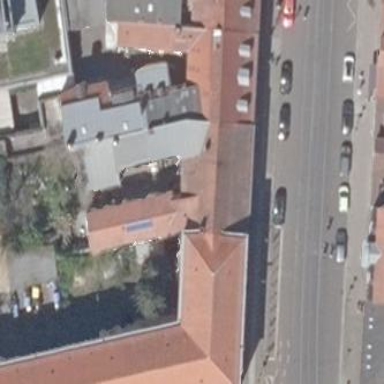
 oriented along its structure. The building itself is painted in green color."